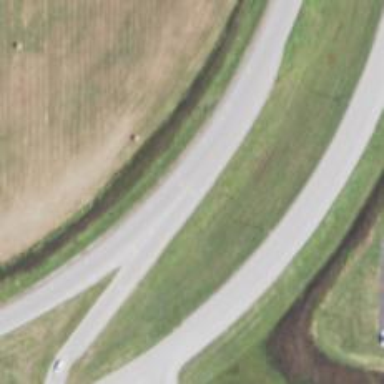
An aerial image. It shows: Road with left marking.